Chest X-ray:
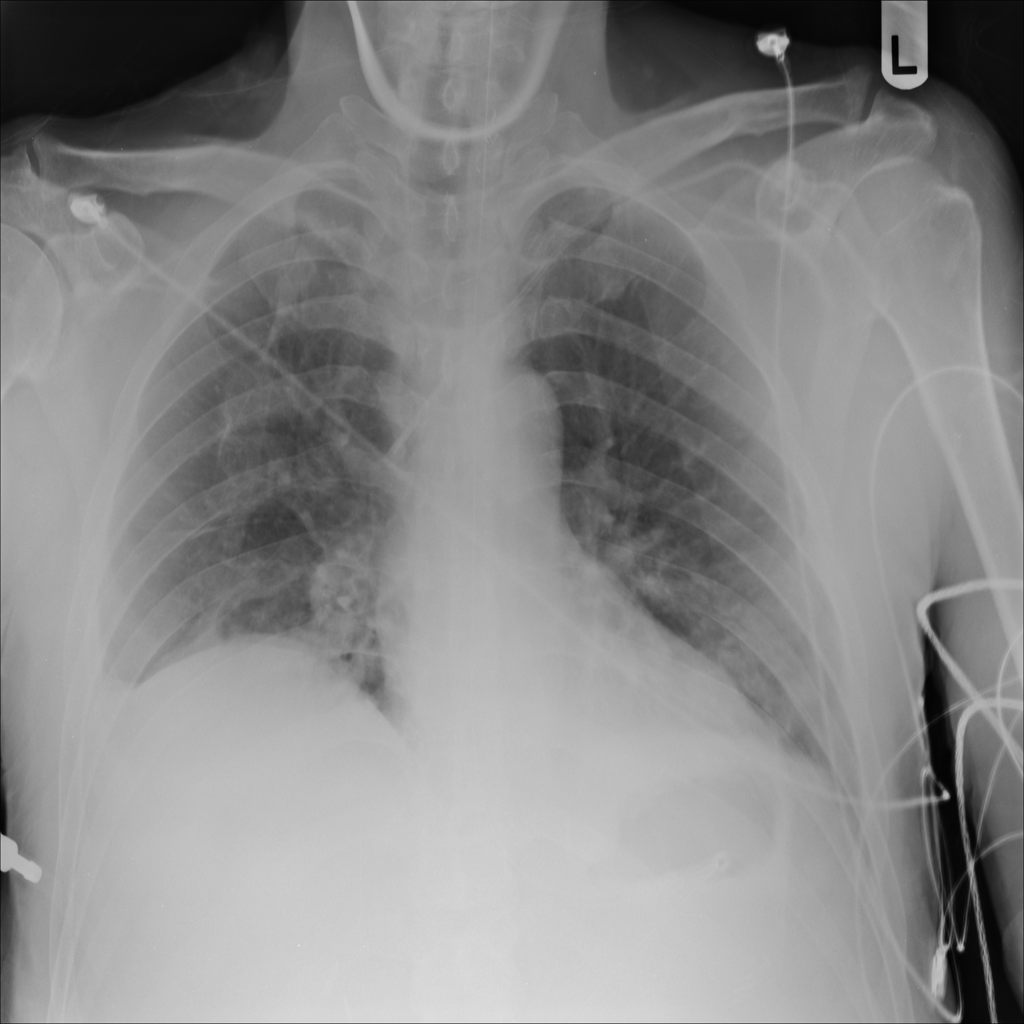
Findings: Consolidation, Effusion
No abnormal finding: no